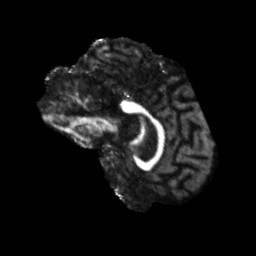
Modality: FA
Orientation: sagittal
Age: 60
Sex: male
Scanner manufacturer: siemens
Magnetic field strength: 3 T
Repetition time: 5.25 s
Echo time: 0.08 s